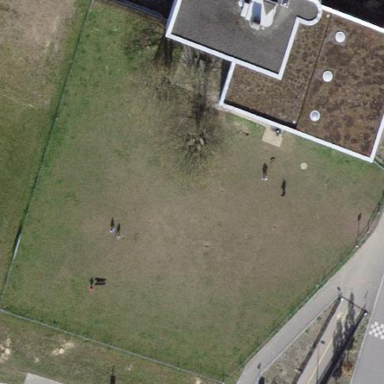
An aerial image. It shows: Dog park with grassy surface enclosed by fence.